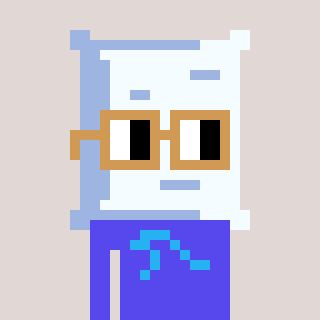
a pixel art character with square brown glasses, a pillow-shaped head and a computerblue-colored body on a warm background